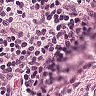
Metastatic tissue present: no